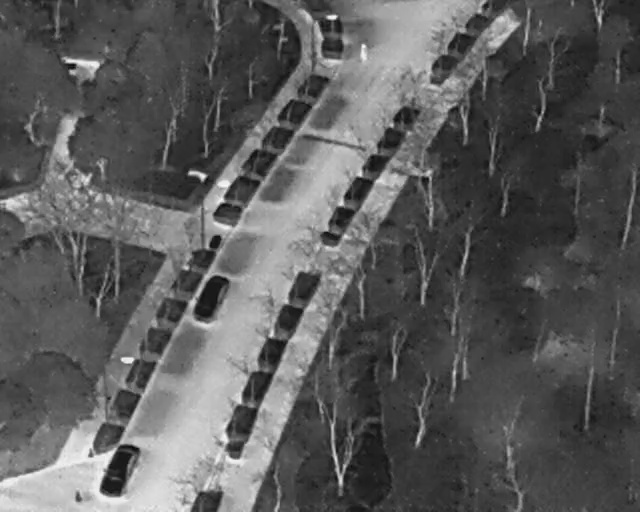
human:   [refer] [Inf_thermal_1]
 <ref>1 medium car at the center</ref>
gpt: <box>[[28, 55, 37, 61, 22]]</box>

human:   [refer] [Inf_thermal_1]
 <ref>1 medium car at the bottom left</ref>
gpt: <box>[[13, 88, 23, 94, 22]]</box>